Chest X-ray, AP view. Patient: 83 years old, sex M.
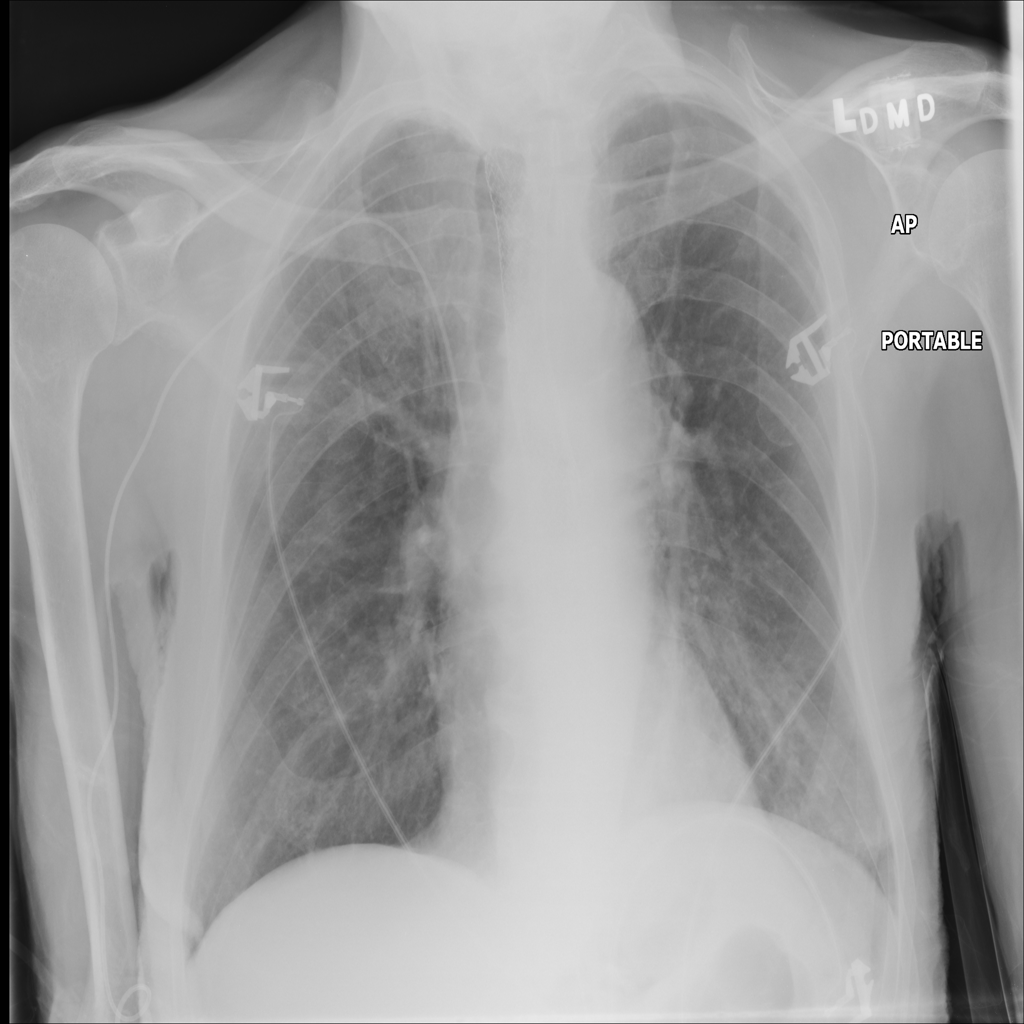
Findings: Pneumonia